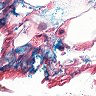
Metastatic tissue present: no